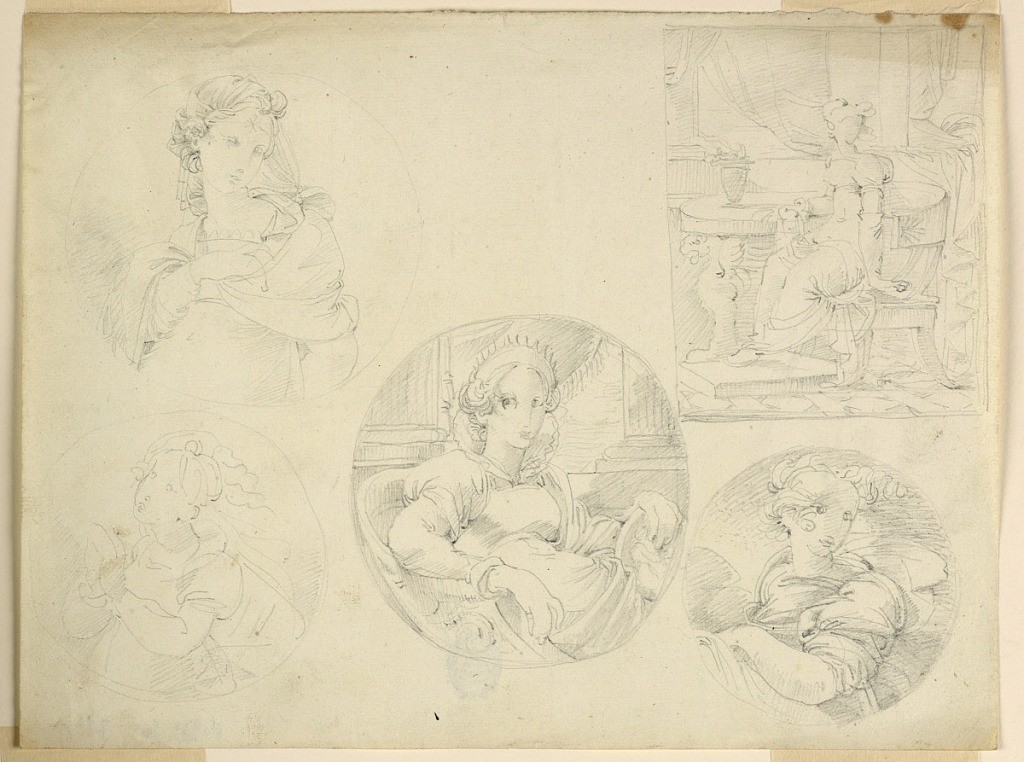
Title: Five Representations of Women
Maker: Fortunato Duranti, Italian, 1787 - 1863
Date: ca. 1818
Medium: Graphite on paper
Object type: Drawing
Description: Left row: two circular, above a half-figure of a girl, seen from the front, with the right arm before the breast put into the shawl around the shoulders, the left arm being put behind the back; below is a sketch of a girl with praying raised hands and eyes, turned toward the left. Framed by a circular line. In the center: three-quarter figure of a young woman with a diadem sitting in a side chair, turned toward the right, but looking at the front. Her right arm leans upon the arm of the chair, her left hand holds a circular, only partly visible relief. IN the background are two lower parts of columns with a curtain between them and a view of the sky. Right row: above, rectangularly, a woman sits in a side chair, turned toward the left, with the head turned toward the front. She wears gloves. Her right foot is upon the base, her right arm upon the top of a table, upon which a vase with flowers stands. In the background are columns upon a dado and a curtain. Below: half-figure of a sitting girl, turned toward the left, with her head turned outwards. Her left forearm is bare, her hair is partly floating. Circularly.